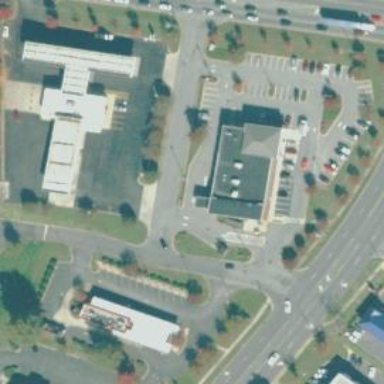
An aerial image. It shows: Pharmacy providing healthcare services.